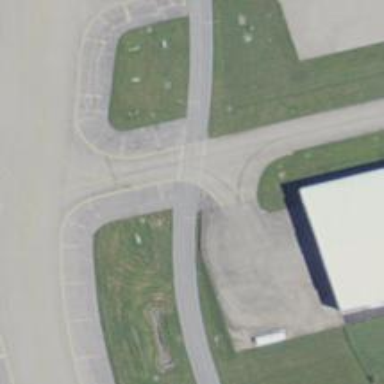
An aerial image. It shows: View of taxiway at the airport.